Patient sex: M
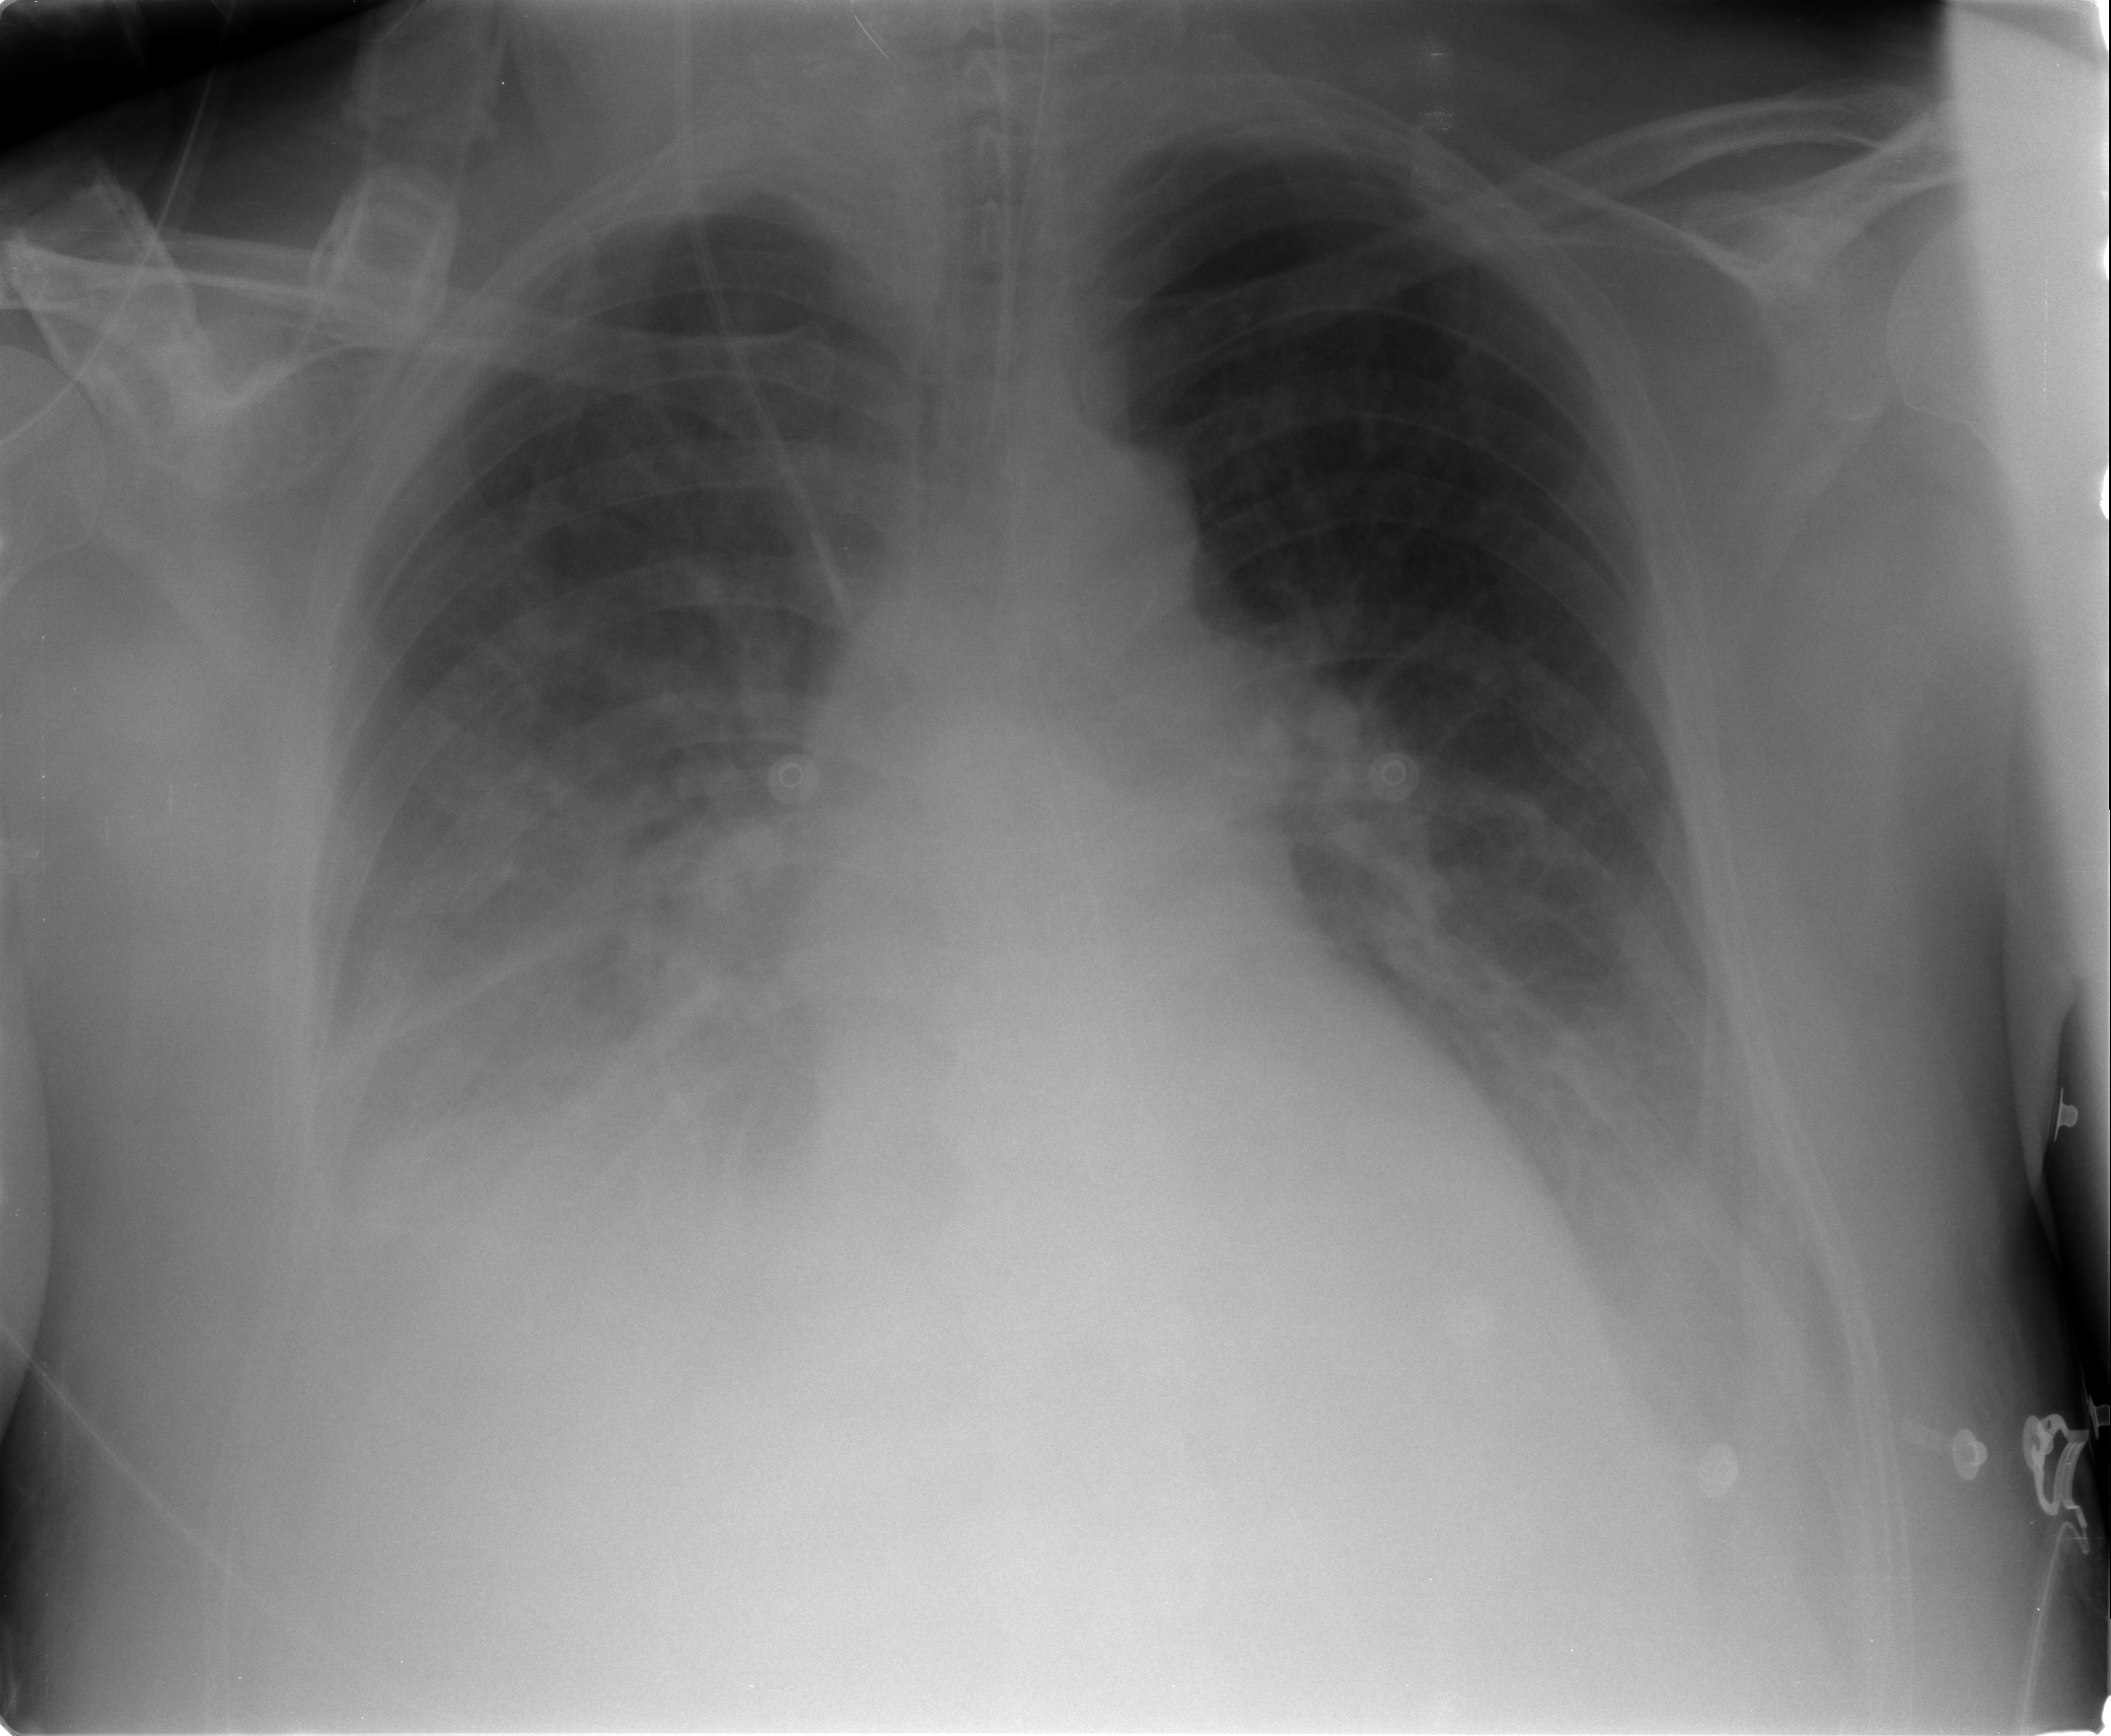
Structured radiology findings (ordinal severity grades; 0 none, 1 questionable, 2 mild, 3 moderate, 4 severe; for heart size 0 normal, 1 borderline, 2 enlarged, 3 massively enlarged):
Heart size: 2
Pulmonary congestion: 3
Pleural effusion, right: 3
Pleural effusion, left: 3
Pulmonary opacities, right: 3
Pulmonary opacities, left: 2
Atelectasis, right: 3
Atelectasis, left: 2